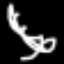
Label: squiggle